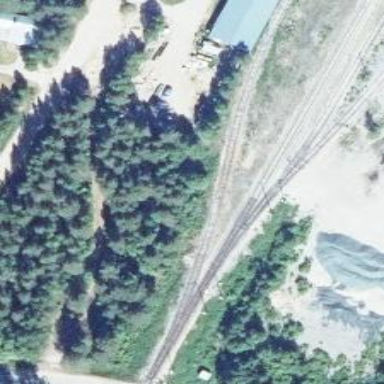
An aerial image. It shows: Continuous rail for railway.